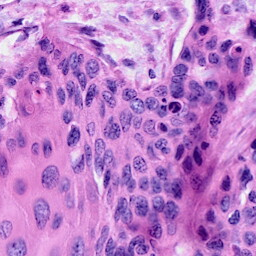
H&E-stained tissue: Cervix